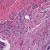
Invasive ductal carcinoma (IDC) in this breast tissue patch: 0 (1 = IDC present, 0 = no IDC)